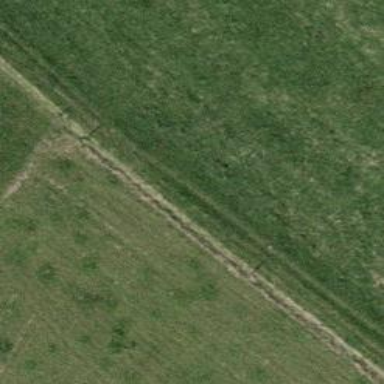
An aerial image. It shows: Grass track with grade5 track type.